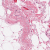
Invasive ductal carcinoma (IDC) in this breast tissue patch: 0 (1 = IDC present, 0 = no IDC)